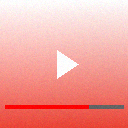
Screen state: on